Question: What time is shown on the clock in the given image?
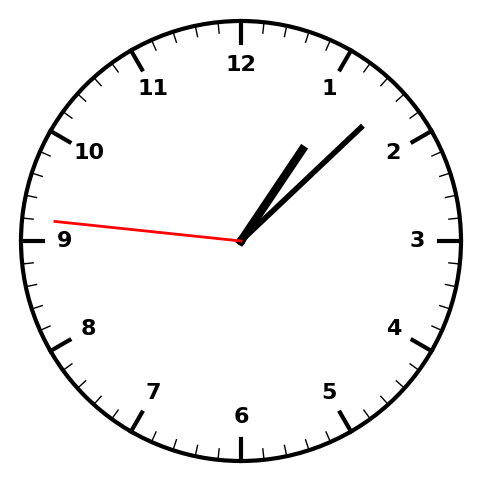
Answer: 01:07:46